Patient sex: M
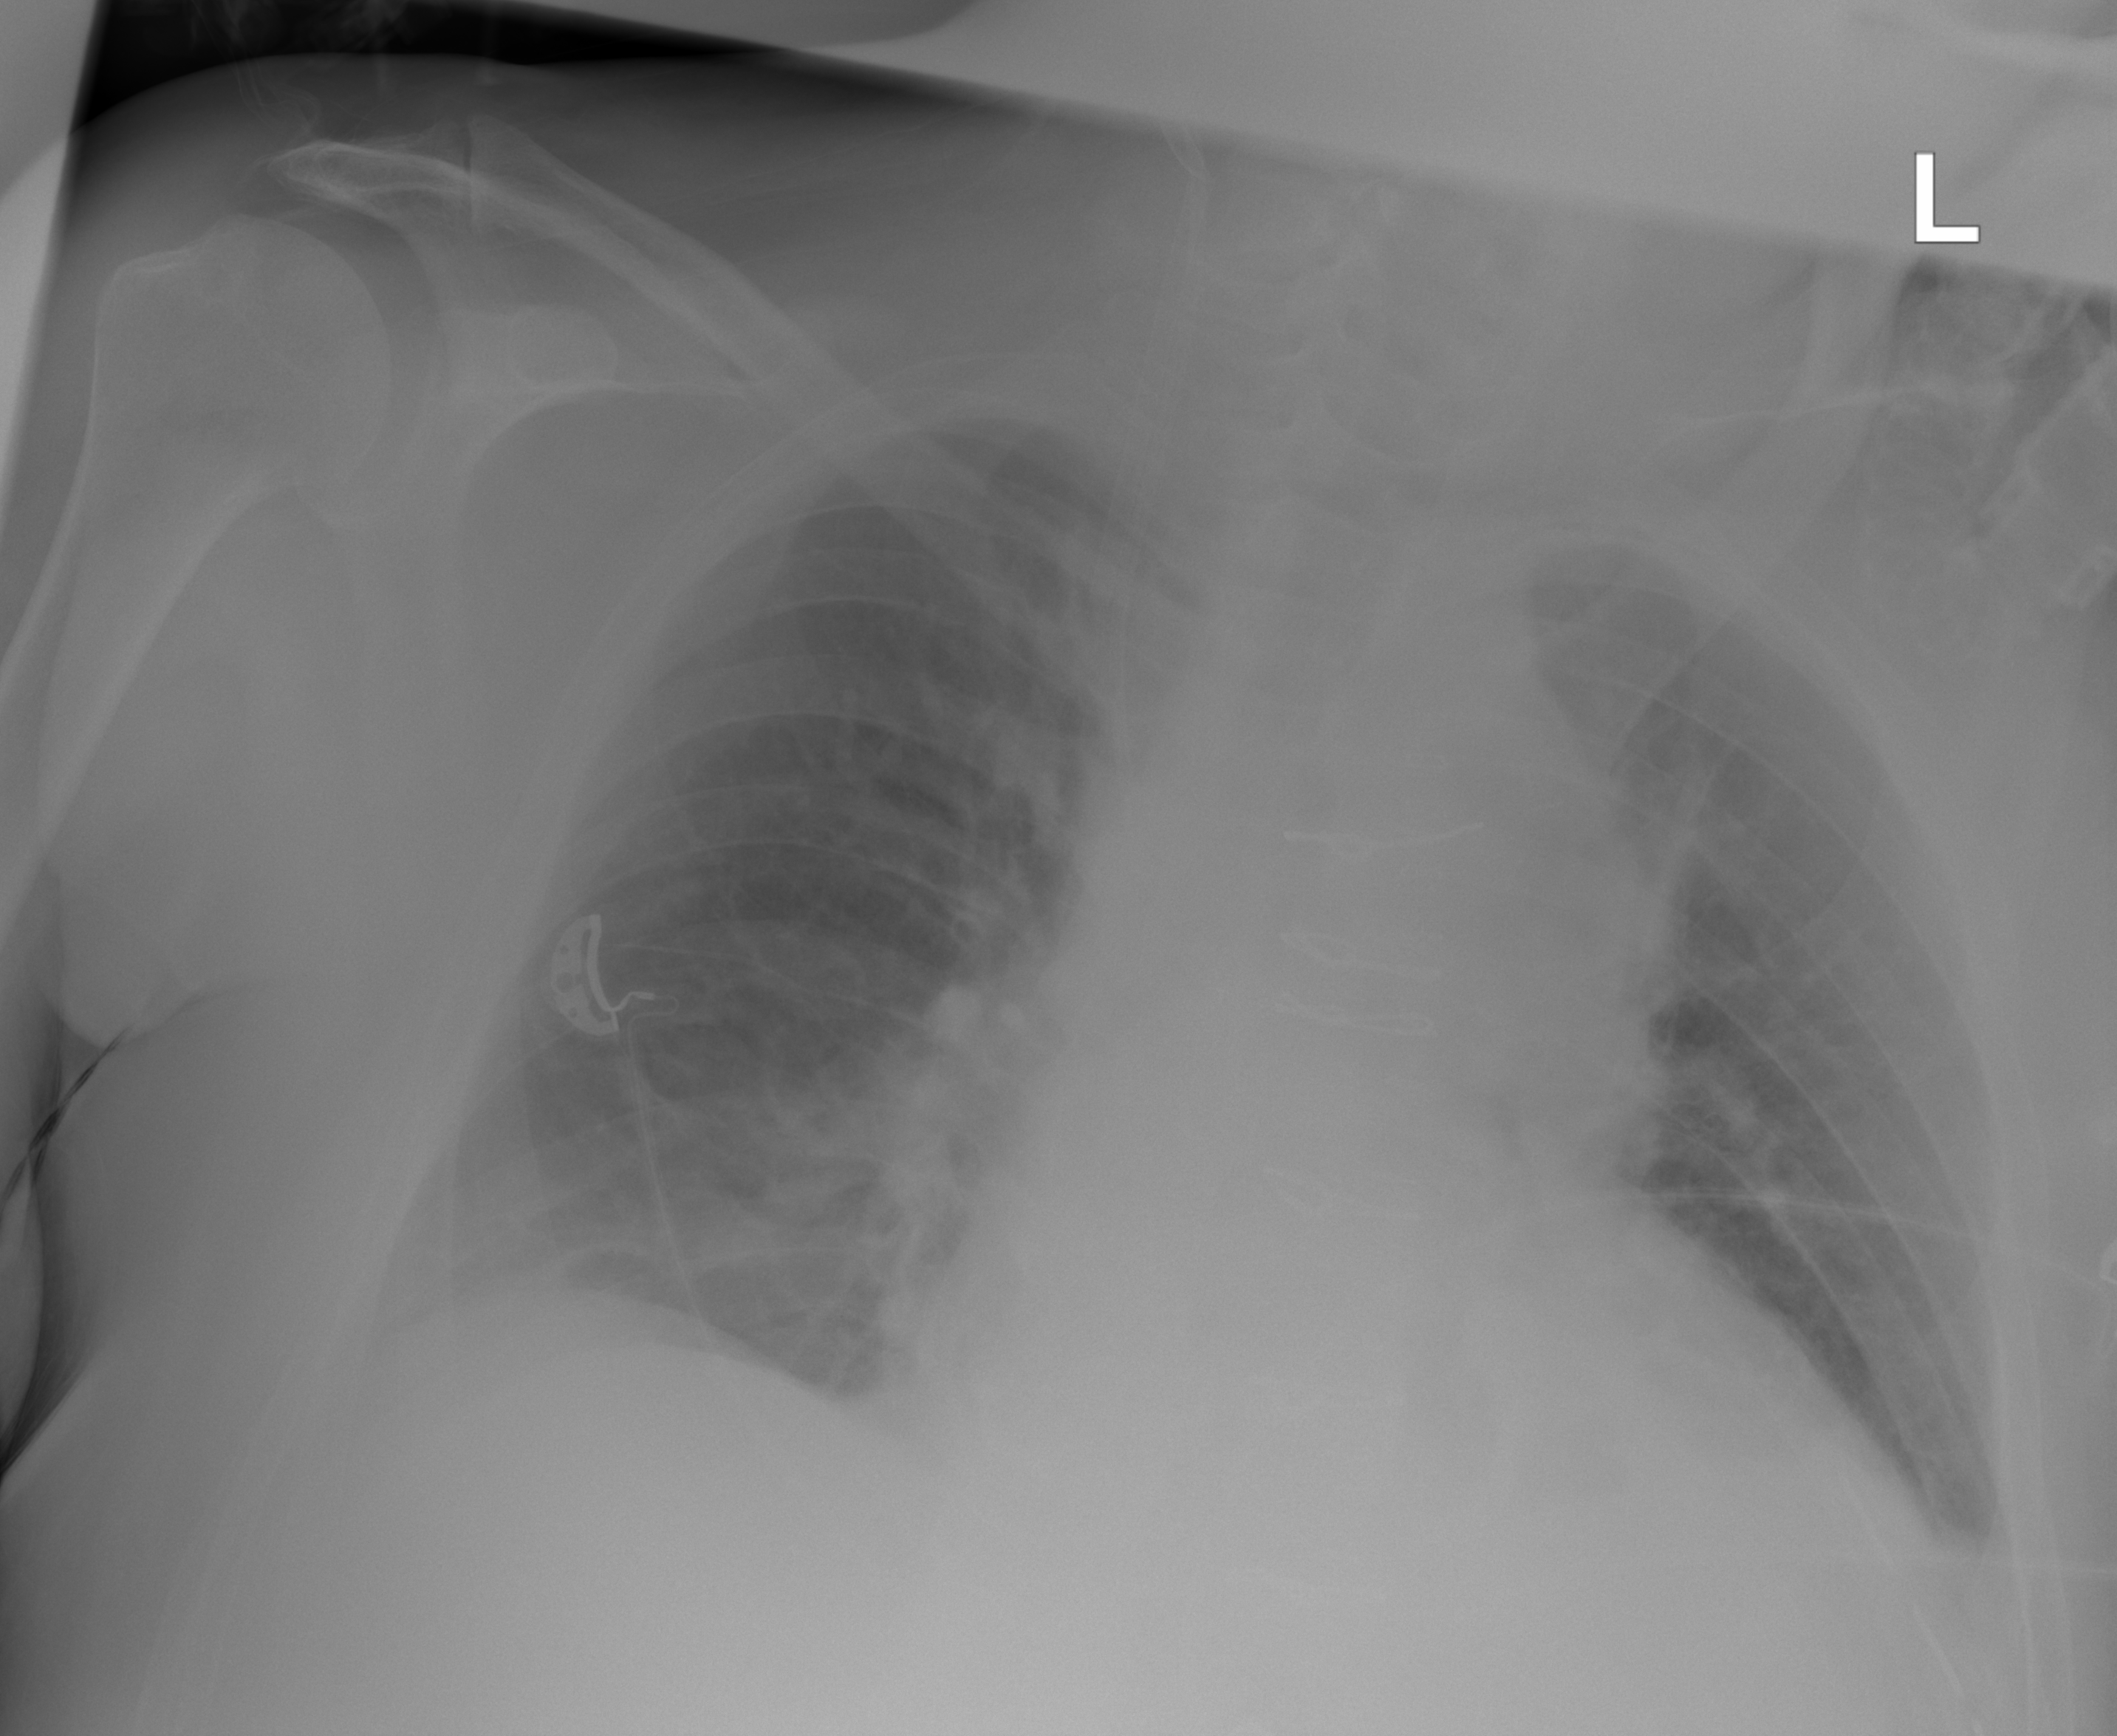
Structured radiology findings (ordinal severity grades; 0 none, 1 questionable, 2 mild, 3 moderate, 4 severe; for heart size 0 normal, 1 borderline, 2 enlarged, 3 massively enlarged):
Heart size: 2
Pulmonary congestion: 2
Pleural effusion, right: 1
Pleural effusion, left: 2
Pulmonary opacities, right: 0
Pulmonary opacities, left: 0
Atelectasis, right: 2
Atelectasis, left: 2